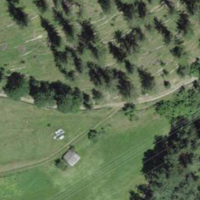
EUNIS habitat code: 45
Species observed at this site:
Sambucus racemosa